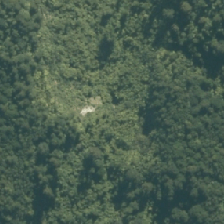
Land cover: broadleaved_indigenous_hardwood